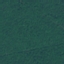
Land use / land cover class: Forest